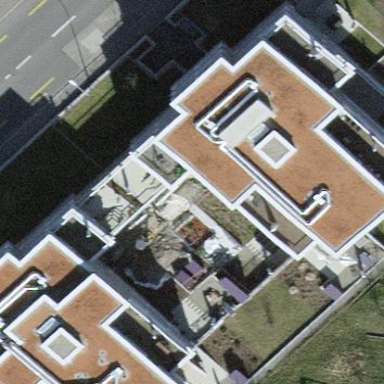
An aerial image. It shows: Apartment building with flat roof.